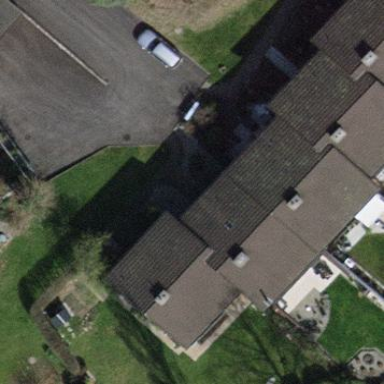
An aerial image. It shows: Terrace building with gabled roof.